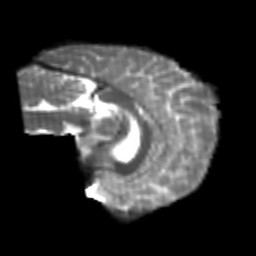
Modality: T2w
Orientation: sagittal
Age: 24
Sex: female
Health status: healthy
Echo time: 0.074 s